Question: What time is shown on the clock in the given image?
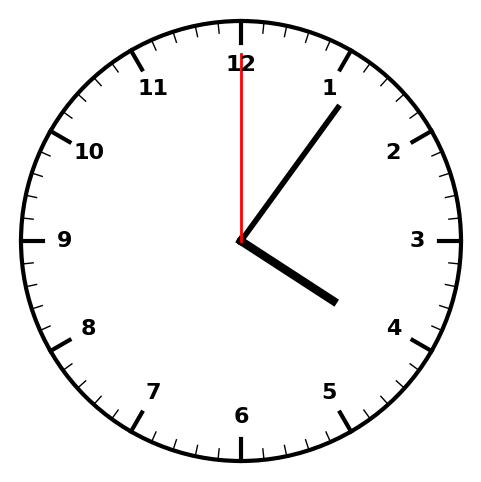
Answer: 04:06:00